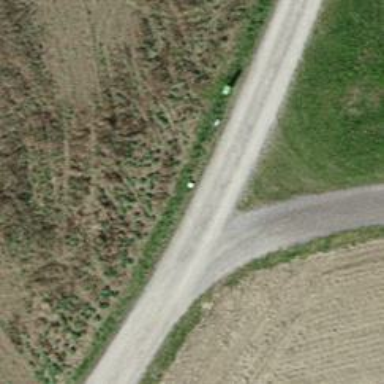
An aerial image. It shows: Pebblestone track with grade4 tracktype.